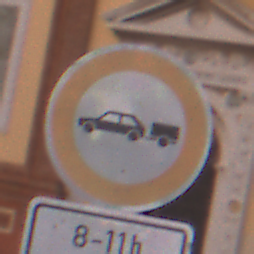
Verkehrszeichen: VerbotPersonenkraftwagenMitAnhaenger
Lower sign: ZeitangabenOhneBeschraenkungAufWochentage2
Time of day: SunriseSunset
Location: Outdoor (Urban)
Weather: Clear
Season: NotSpecified
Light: Natural